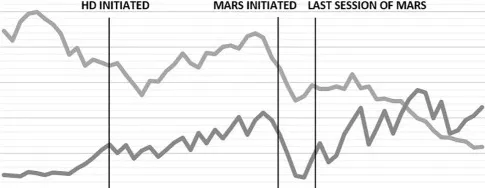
Timeline of days in the hospital and trends in the levels of creatinine and total bilirubin (mg/dL).
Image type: chart (chart)